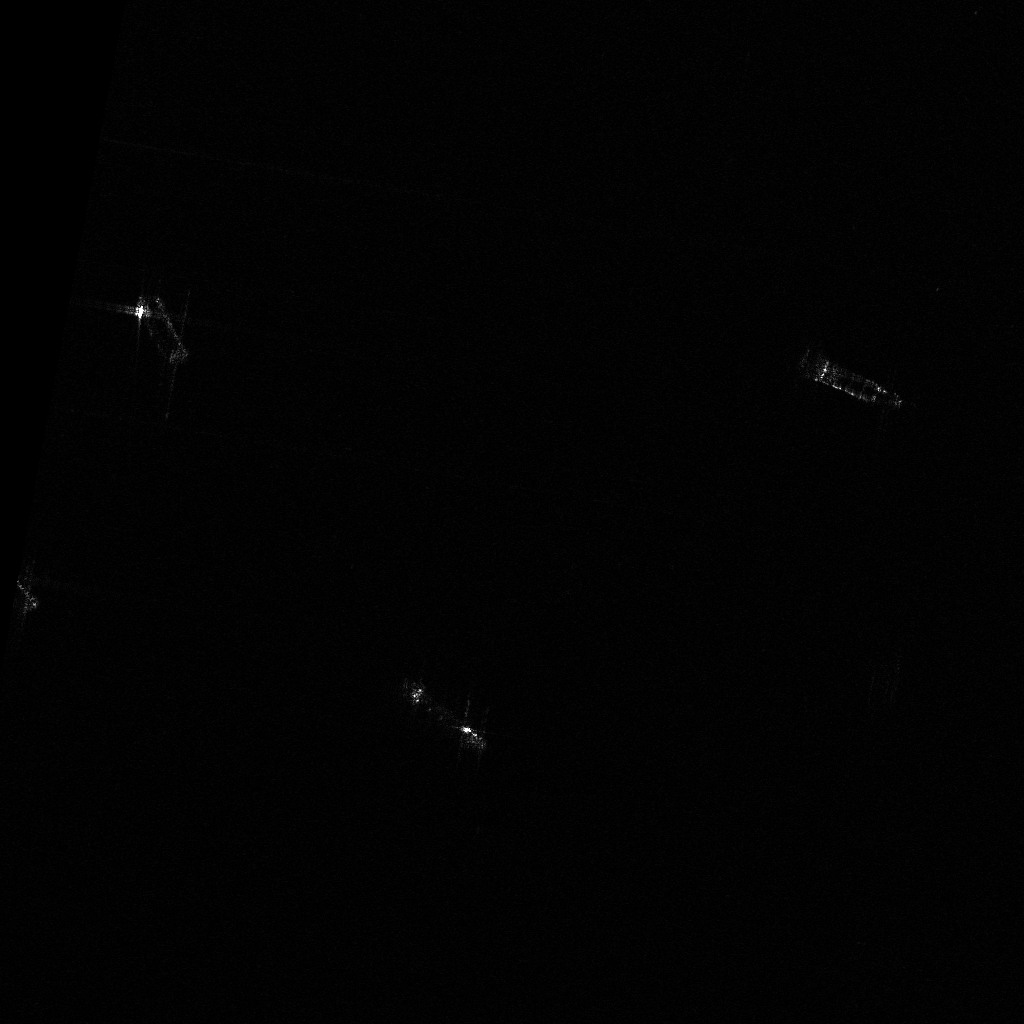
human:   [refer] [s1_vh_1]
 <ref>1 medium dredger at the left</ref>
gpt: <box>[[11, 30, 19, 33, 61]]</box>